Question: There's something wrong that I couldn't detect. After jre 1.7.0._u11 update, netbeans doesn't work anymore.
A simple Test.java like this throws an error:
'''
public class Test {
public static void main(String[] args) {
System.out.println("Go Forrest!");
}
}
'''

I've changed the jdk to 1.7.0_u11 too, and set manually variable in the file netbeans.conf, but the problem remains.
I'm using netbeans 7.2.1. on Mac and have uninstalled and installed it again.
Has anyone faced this same problem?
Thanks in advance!
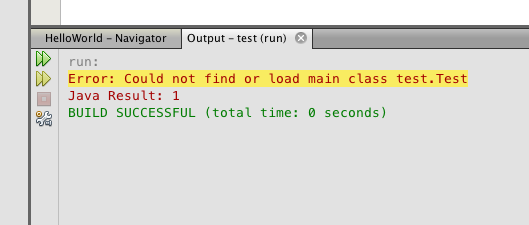
Answer: After restarting my computer, it returned to work normally.